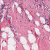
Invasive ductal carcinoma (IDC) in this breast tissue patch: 1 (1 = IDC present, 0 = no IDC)